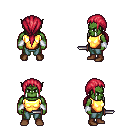
a pixel art fantasy rpg character, male body template, orc, green skin, gold chest armor, teal pants, ruby red ponytail hairstyle, white cloth bracers, brown shoes, dagger, four views (front, back, left, right), 2x2 character sprite sheet, small pixel art, hard edges, no anti-aliasing